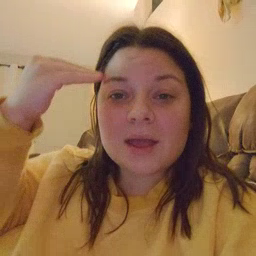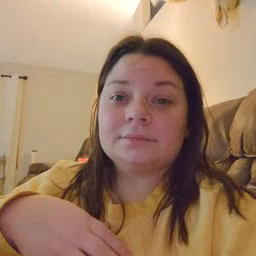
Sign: head